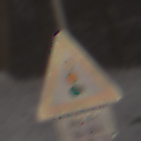
Verkehrszeichen: Lichtzeichenanlage
Zusatzzeichen unten: ZeitangabenMitBeschraenkungAufWochentage2
Umgebung: Outdoor, Nature
Tageszeit: MorningAfternoon
Wetter: PartlyCloudy
Licht: Natural
Jahreszeit: Winter
Kontrast: HighContrast